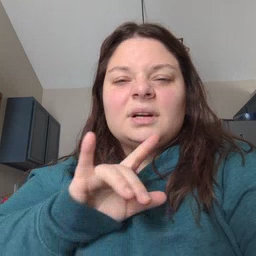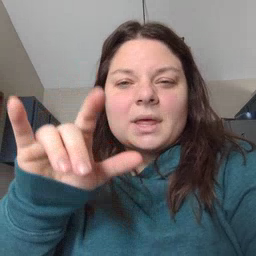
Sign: airplane